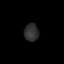
Tissue: prostate
Cell type: Myeloid cells
Senescence score: 0.1513
Nuclear area (px): 252
Mean DAPI intensity: 47.135